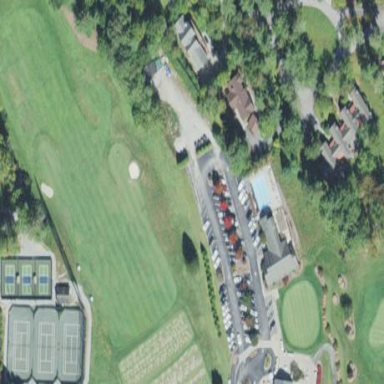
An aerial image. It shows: Driving range golf pitch.